Interaction volume radius: 5 \u00c5
Interaction volume height: 15 \u00c5
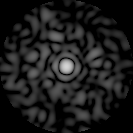
Disorder parameter: 0.833